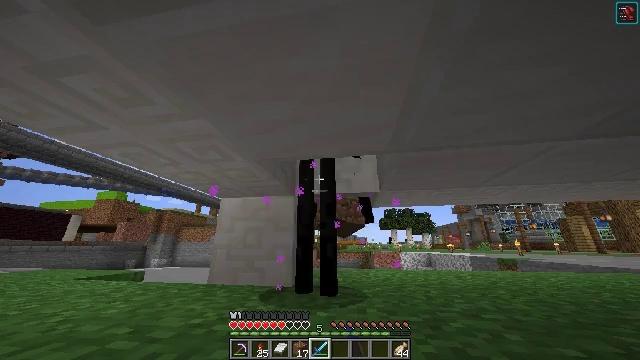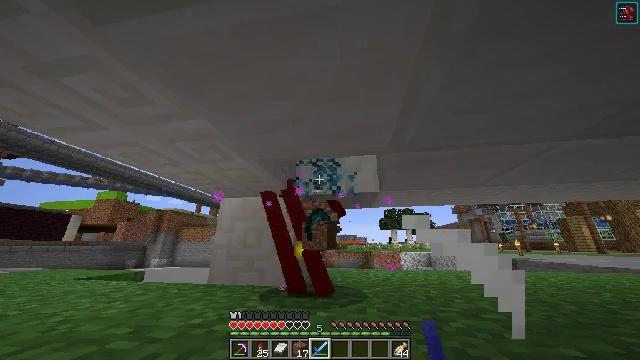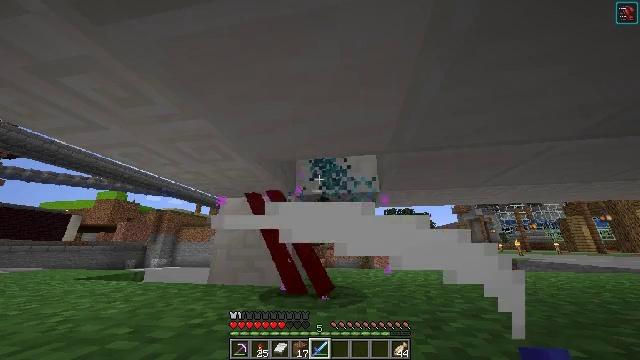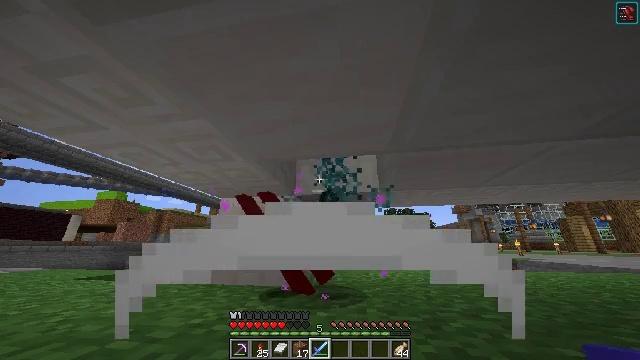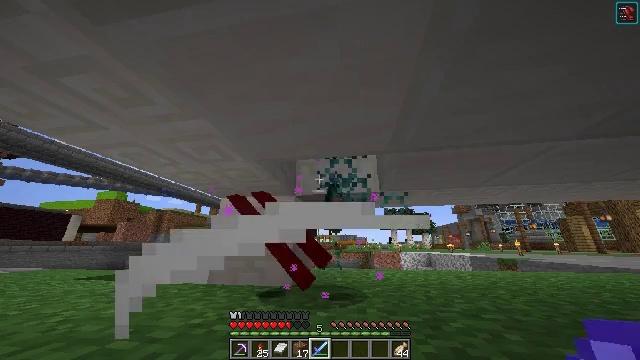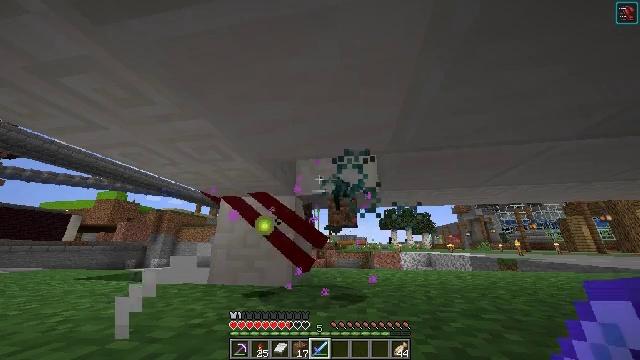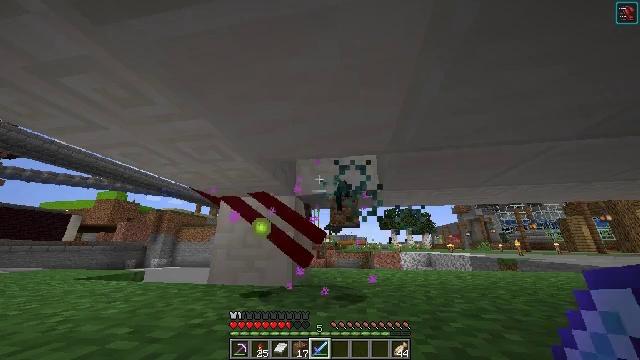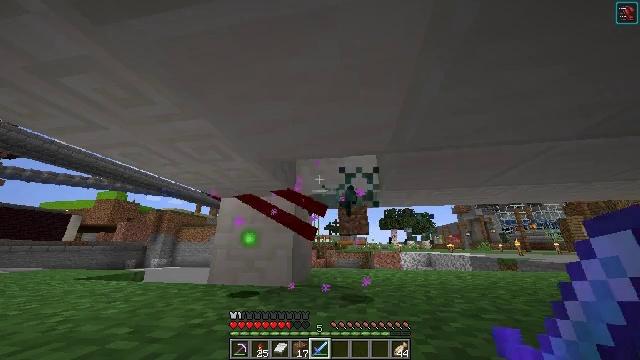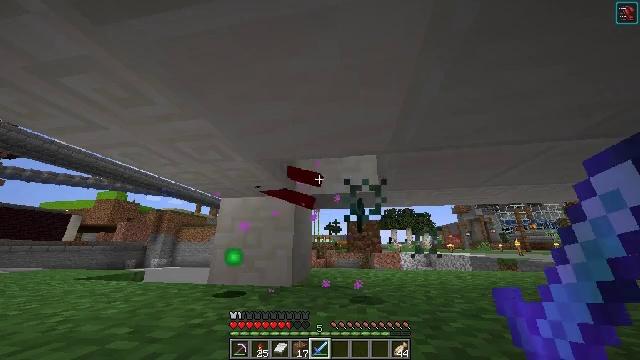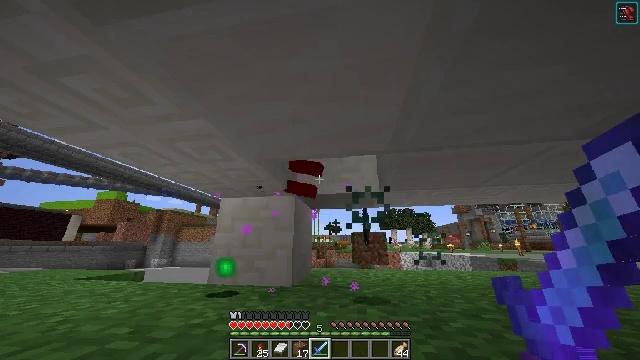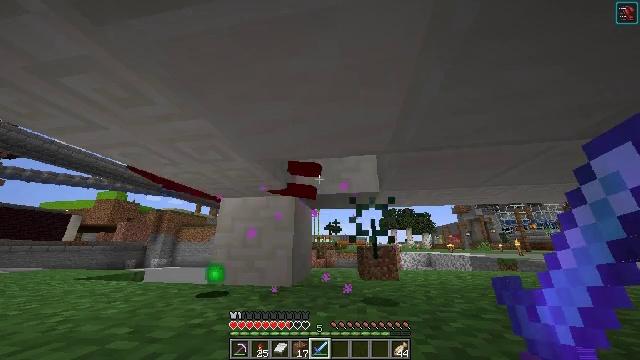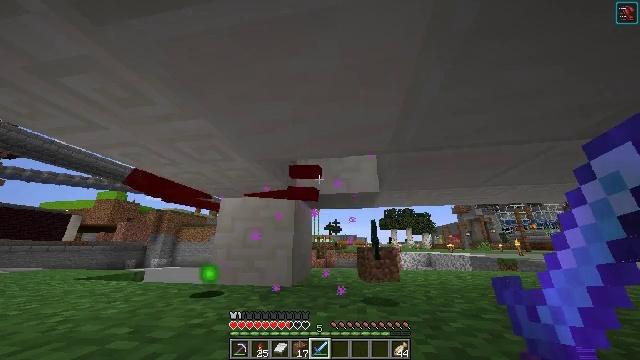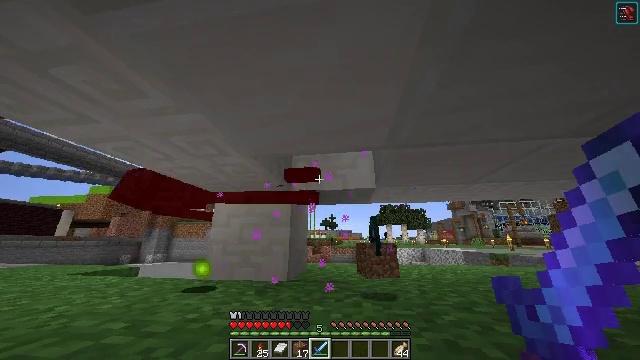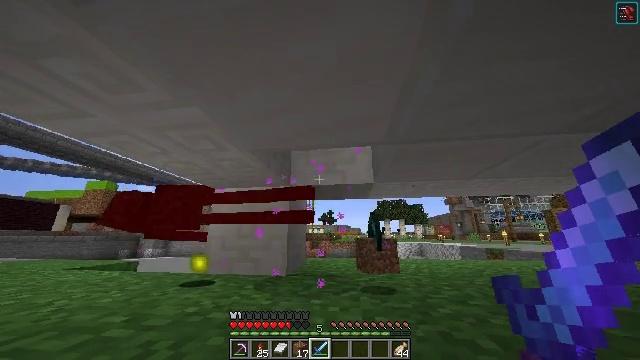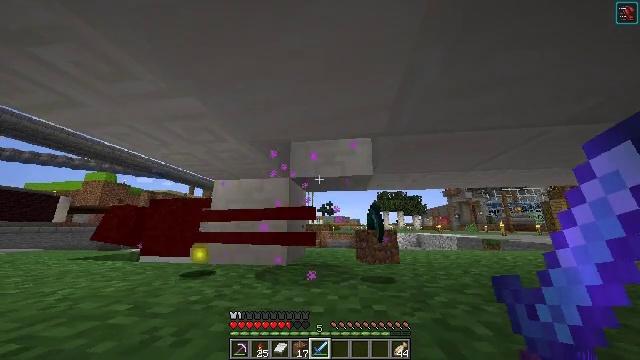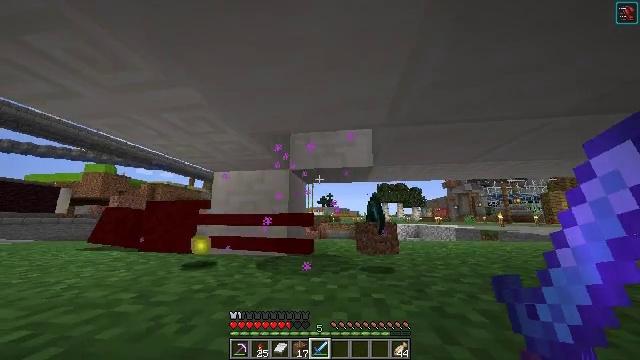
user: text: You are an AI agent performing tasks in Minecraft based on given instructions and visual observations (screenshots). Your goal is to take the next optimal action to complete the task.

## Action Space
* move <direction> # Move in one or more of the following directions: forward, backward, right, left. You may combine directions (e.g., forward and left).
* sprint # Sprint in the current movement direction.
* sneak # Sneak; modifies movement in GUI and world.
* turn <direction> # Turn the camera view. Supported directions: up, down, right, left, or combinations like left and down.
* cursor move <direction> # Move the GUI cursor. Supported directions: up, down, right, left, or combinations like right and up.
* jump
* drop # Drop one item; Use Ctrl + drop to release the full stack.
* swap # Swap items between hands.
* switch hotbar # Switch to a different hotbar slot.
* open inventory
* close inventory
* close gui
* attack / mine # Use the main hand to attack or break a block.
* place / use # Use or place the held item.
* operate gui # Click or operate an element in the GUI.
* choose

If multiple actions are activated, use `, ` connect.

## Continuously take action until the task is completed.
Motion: motion action
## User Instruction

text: Remove the quartz slab from its place.
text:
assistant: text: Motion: no_op
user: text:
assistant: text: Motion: no_op
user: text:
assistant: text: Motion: no_op
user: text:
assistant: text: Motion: no_op
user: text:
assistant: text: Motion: no_op
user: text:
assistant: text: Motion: no_op
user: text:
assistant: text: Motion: no_op
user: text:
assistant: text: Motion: no_op
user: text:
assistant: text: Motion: no_op
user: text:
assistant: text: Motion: no_op
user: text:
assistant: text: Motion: no_op
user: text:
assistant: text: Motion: turn right and down
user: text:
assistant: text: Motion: turn down
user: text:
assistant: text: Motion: turn down
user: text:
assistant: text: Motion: turn down
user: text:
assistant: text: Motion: move forward and move right
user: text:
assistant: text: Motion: move forward and move right, turn left and down
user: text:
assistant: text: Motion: move forward and move right, turn left and down
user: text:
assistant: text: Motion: move forward and move right, turn left
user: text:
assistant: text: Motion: move forward and move right, turn left
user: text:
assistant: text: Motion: move forward and move right, turn left
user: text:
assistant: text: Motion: move forward, turn left
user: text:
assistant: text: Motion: move forward, turn left
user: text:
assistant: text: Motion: move forward, turn left
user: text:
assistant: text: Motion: move forward
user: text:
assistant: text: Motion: no_op
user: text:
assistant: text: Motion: no_op
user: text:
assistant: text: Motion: no_op
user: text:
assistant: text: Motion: turn left and up
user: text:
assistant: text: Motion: turn left and up